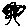
Label: tree